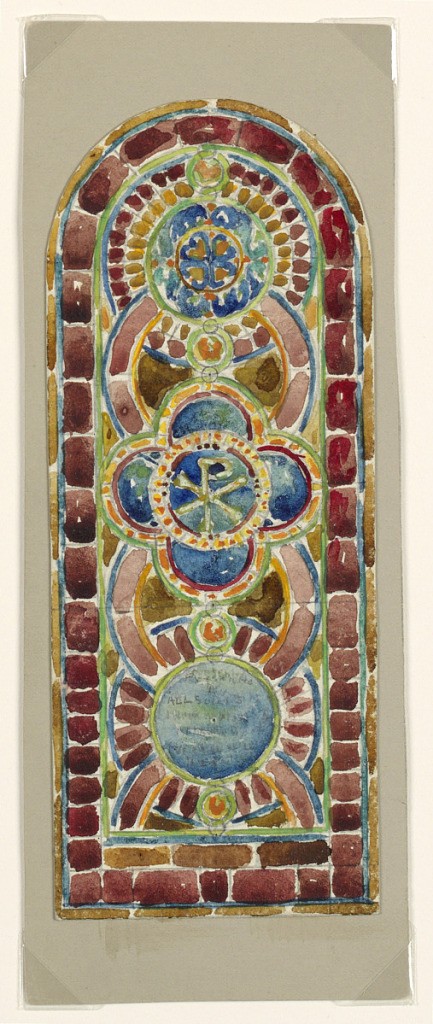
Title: Alternate Design for Memorial Window, Beecher Memorial Church, Brooklyn, NY
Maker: Alice Cordelia Morse, American, 1863–1961
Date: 1889–90
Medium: Brush and watercolor, graphite on off-white wove paper, mounted to paperboard
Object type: Drawing
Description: Stained glass window-style decoration with lobes in blue a Chi-Rho symbol, brownish arcs and circles in a vertical pattern; rounded top with concentric circles, and border.